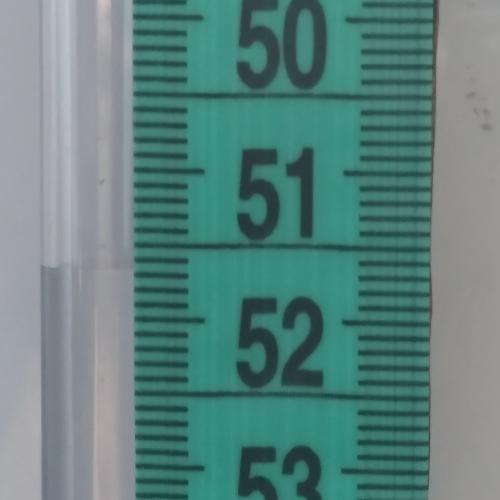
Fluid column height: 51.7 cm